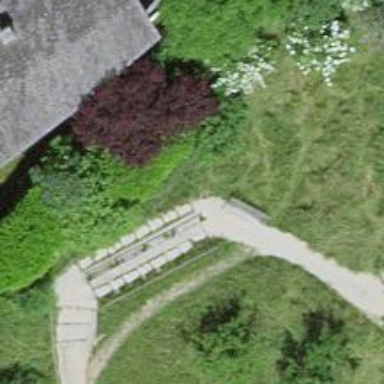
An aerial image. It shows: Set of steps on the road with ramp.